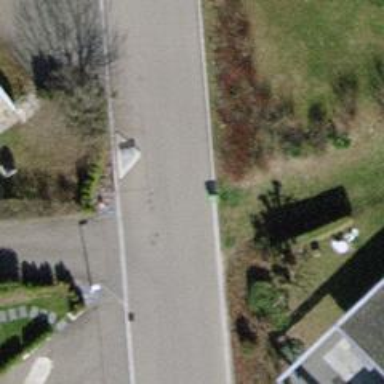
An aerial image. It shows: Traffic calming feature called choker.